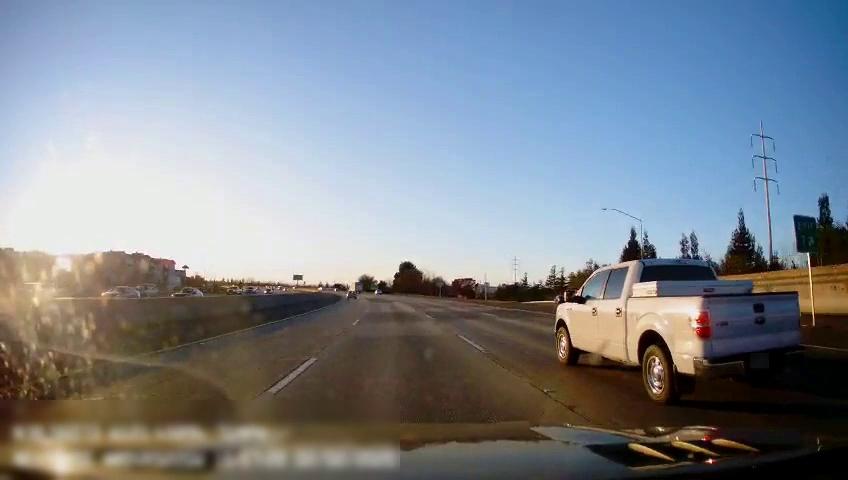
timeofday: Day
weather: Sunny
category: Drivable Space
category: Vehicles | Truck
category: Vehicles | Car
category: Vehicles | Car
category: Vehicles | Car
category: Vehicles | Car
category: Vehicles | Car
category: Vehicles | Car
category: Vehicles | Truck
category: Vehicles | Car
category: Lanes | Alternate Lane
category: Lanes | Current Lane
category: Lanes | Current Lane
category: Lanes | Alternate Lane
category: Traffic | Signs
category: Traffic | Signs